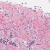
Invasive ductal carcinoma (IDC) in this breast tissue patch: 1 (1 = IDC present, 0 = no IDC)